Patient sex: M
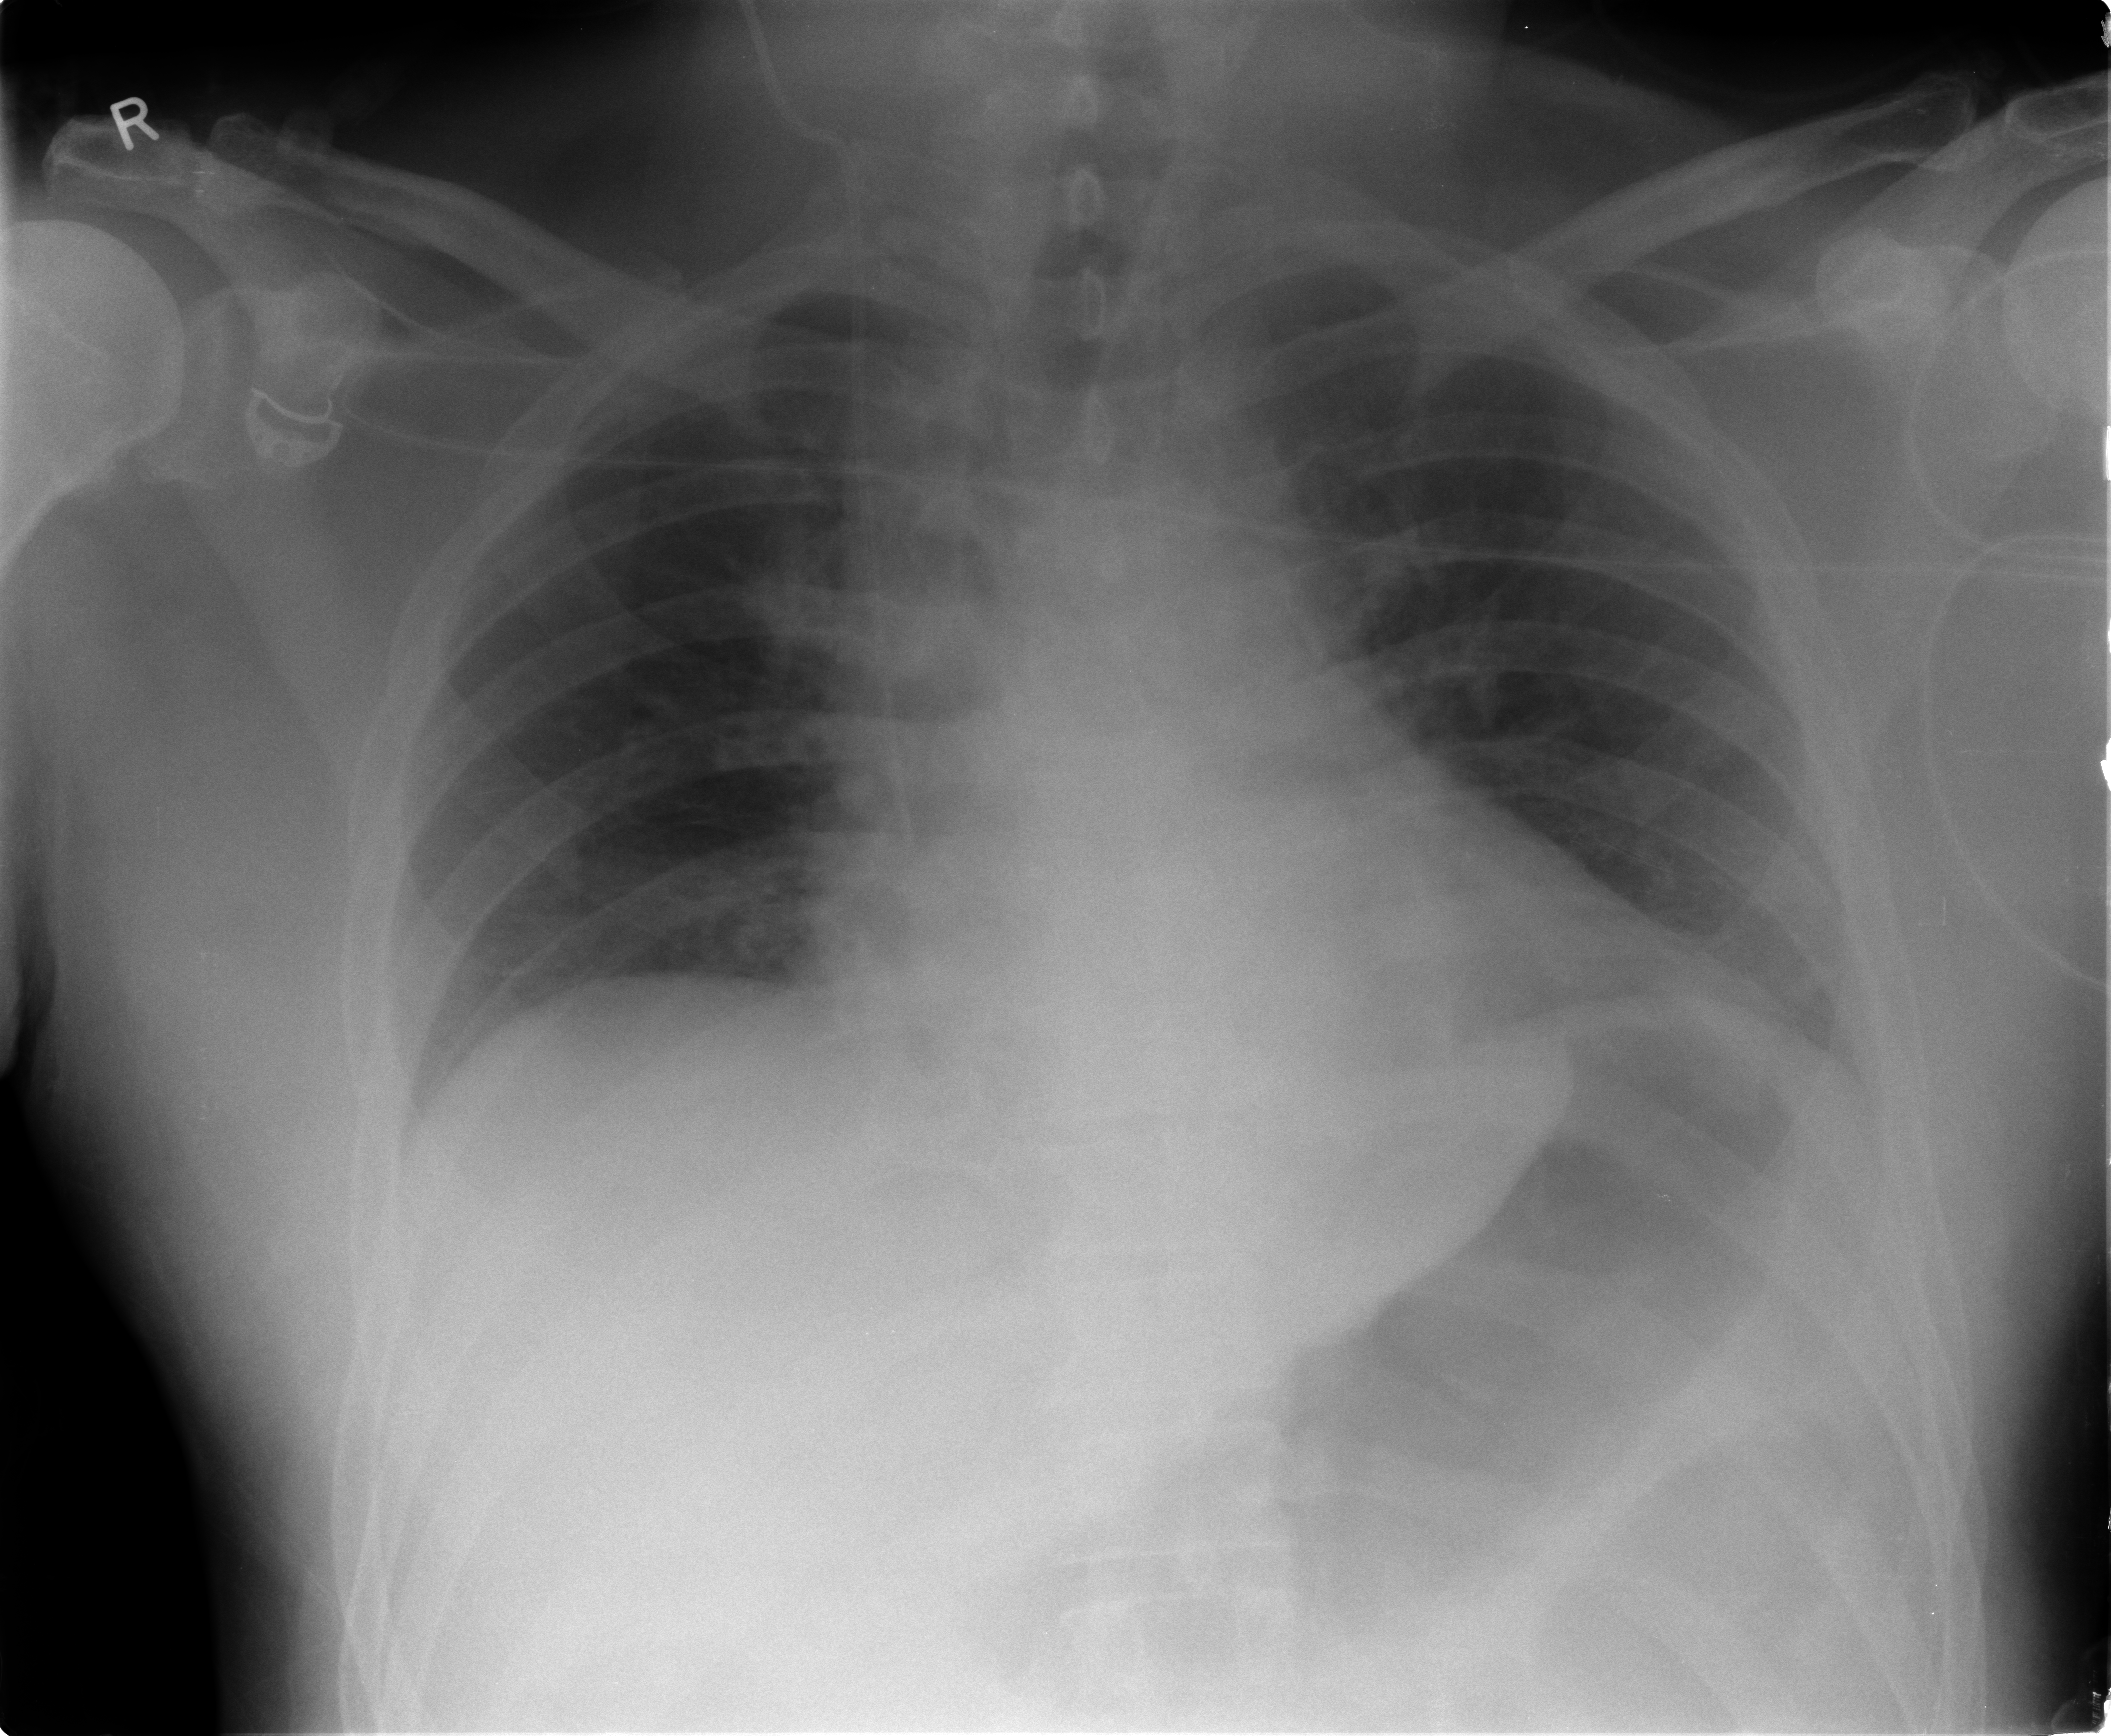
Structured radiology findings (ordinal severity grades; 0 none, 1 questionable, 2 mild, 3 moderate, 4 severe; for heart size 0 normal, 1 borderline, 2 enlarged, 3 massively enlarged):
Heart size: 1
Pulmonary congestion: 1
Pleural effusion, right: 0
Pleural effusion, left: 0
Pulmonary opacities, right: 0
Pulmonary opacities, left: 0
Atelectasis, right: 0
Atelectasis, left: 0